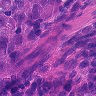
Metastatic tissue present: yes